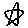
Label: star